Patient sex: M
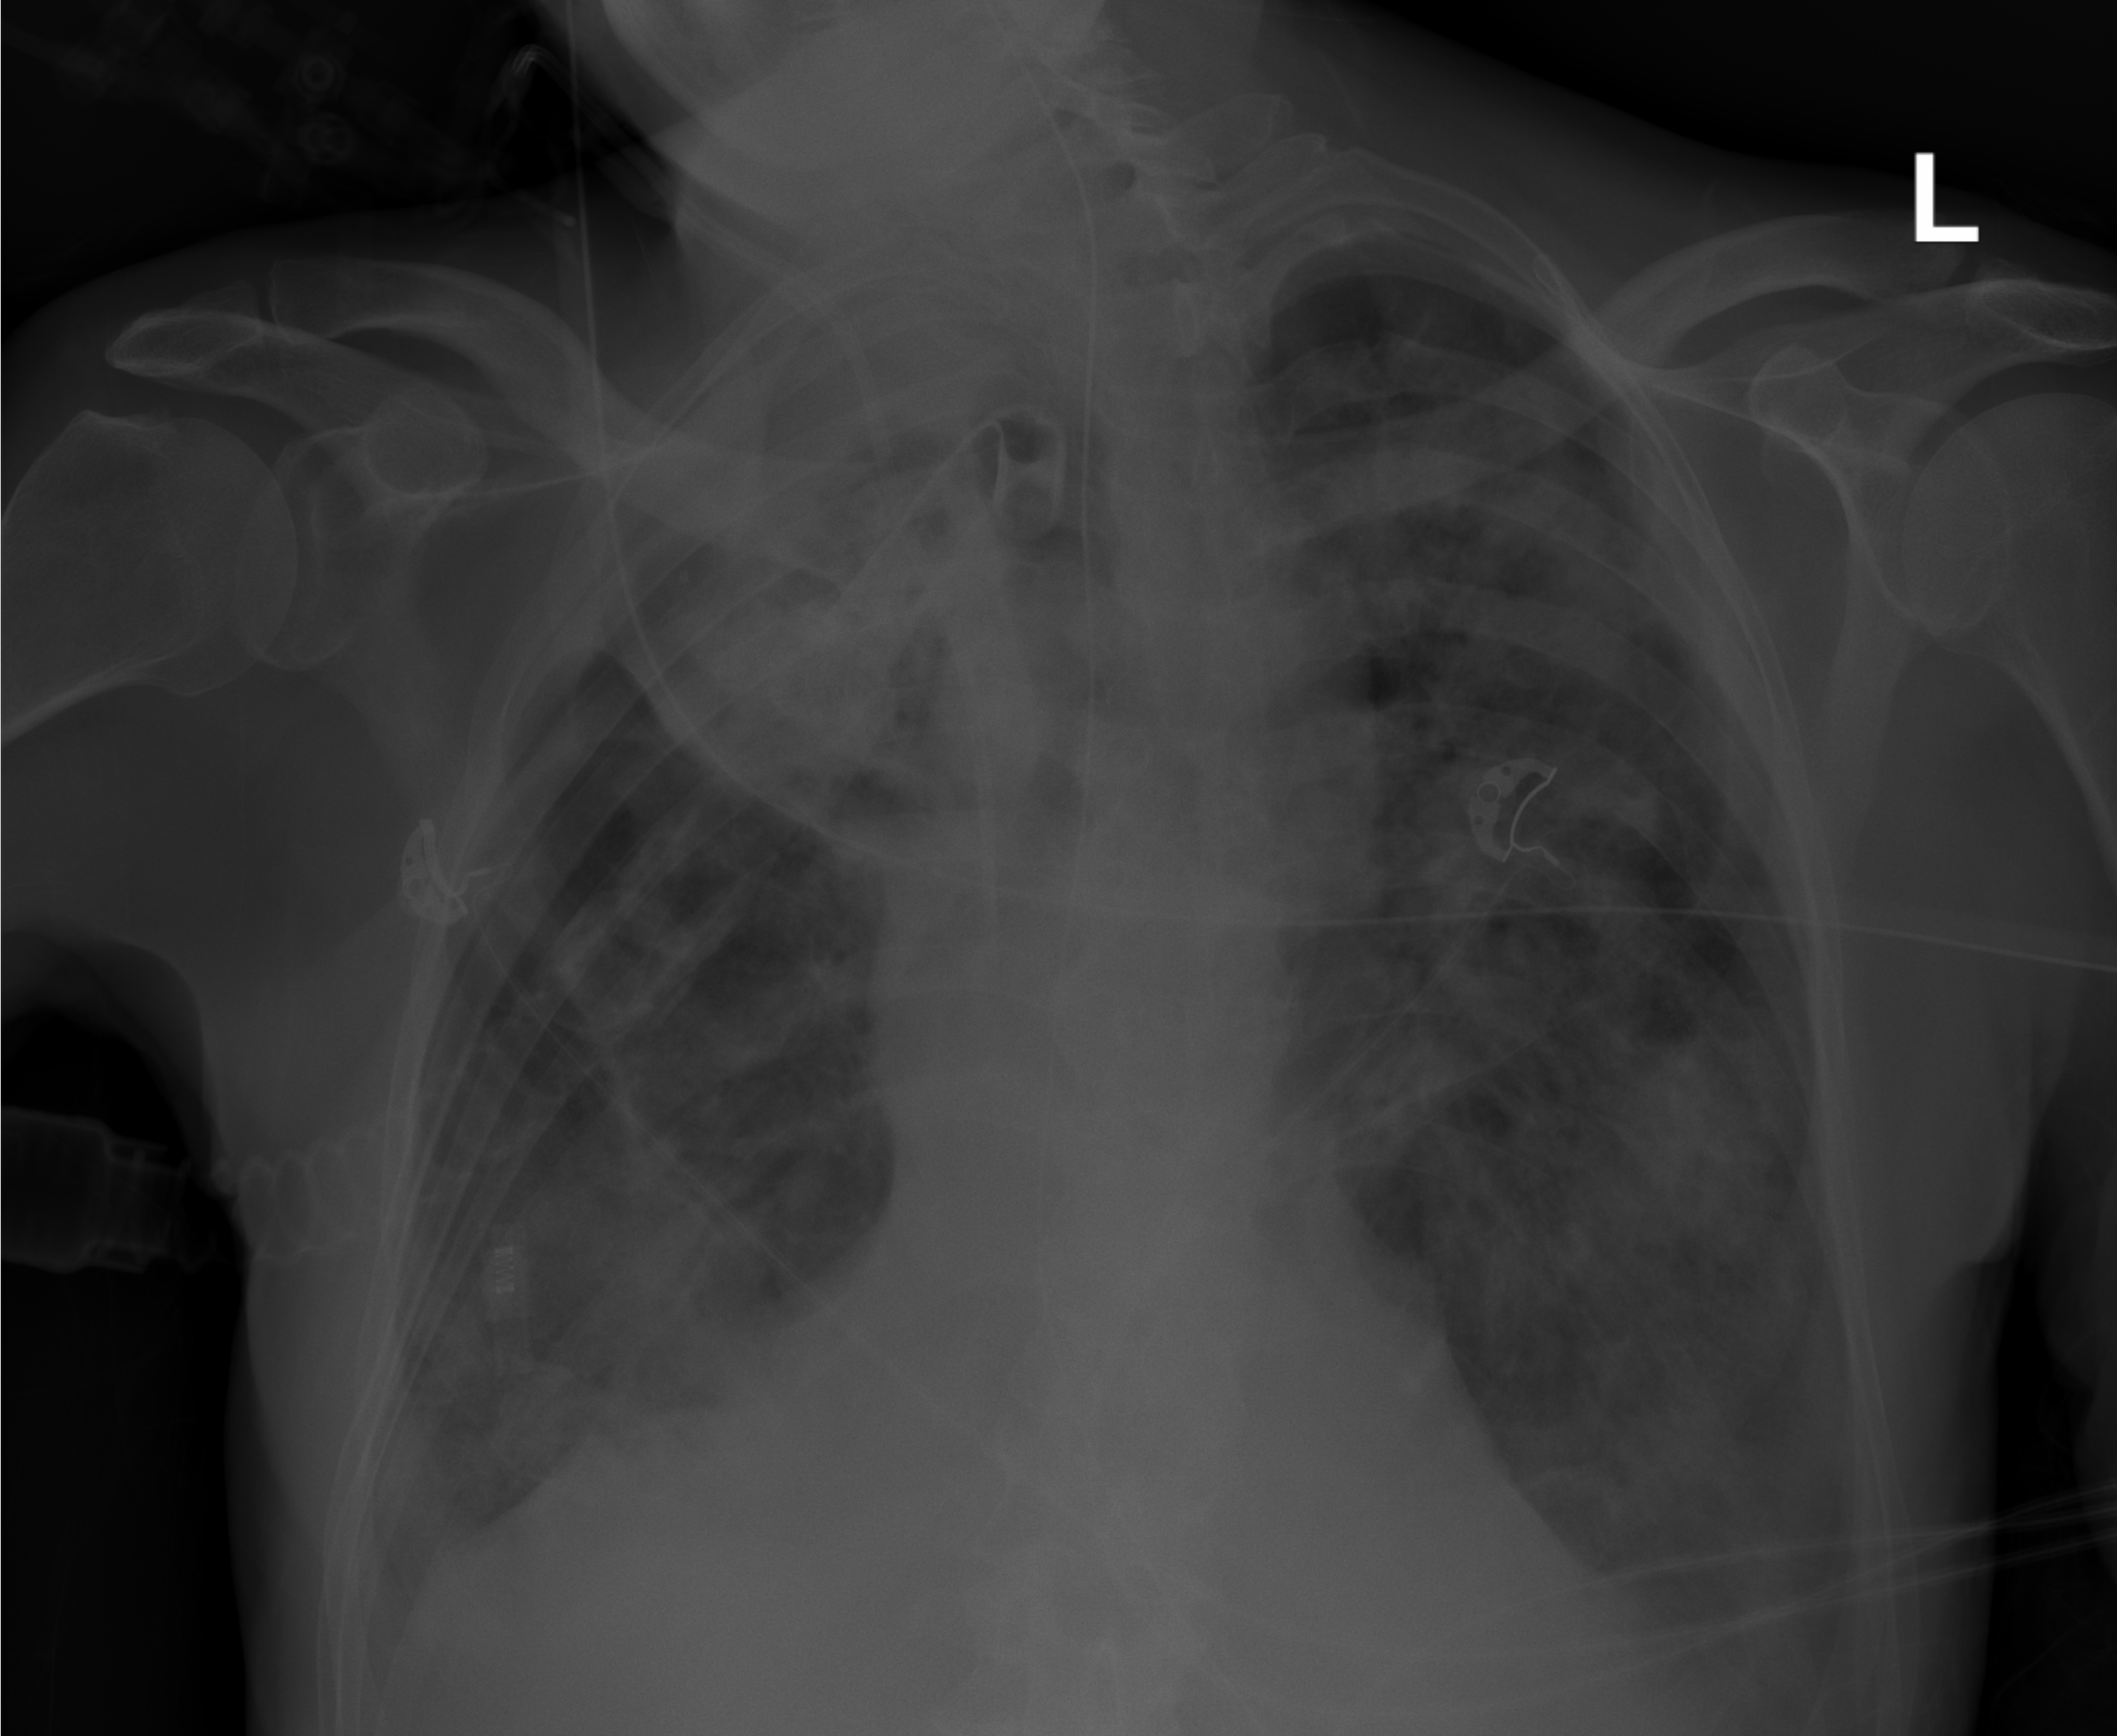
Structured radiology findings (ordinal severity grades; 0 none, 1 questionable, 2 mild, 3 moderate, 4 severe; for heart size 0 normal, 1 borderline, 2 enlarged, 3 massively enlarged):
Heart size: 0
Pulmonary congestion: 0
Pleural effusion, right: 2
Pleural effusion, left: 0
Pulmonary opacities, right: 3
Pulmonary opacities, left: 3
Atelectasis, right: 3
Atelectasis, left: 3